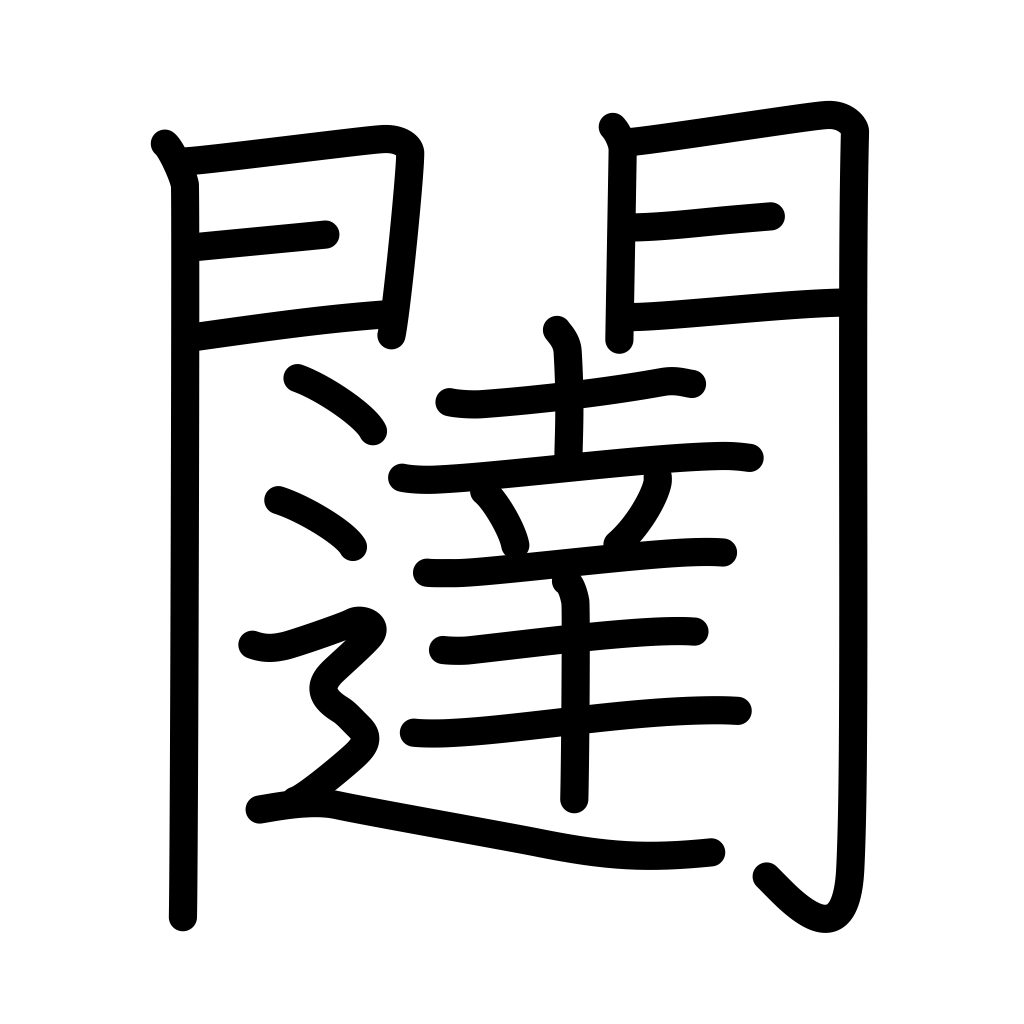
Meaning: gate